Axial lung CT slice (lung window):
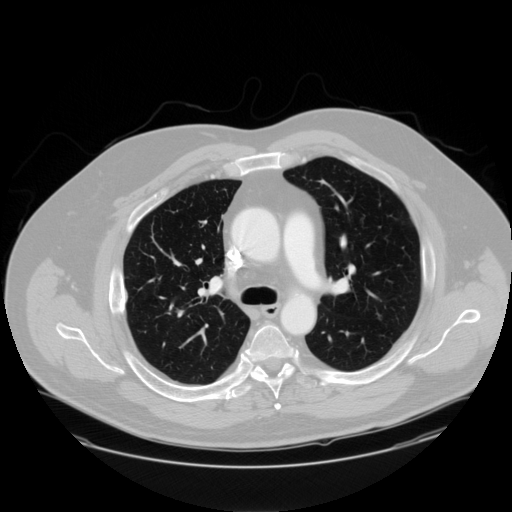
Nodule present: no